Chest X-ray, AP view. Patient: 26 years old, sex F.
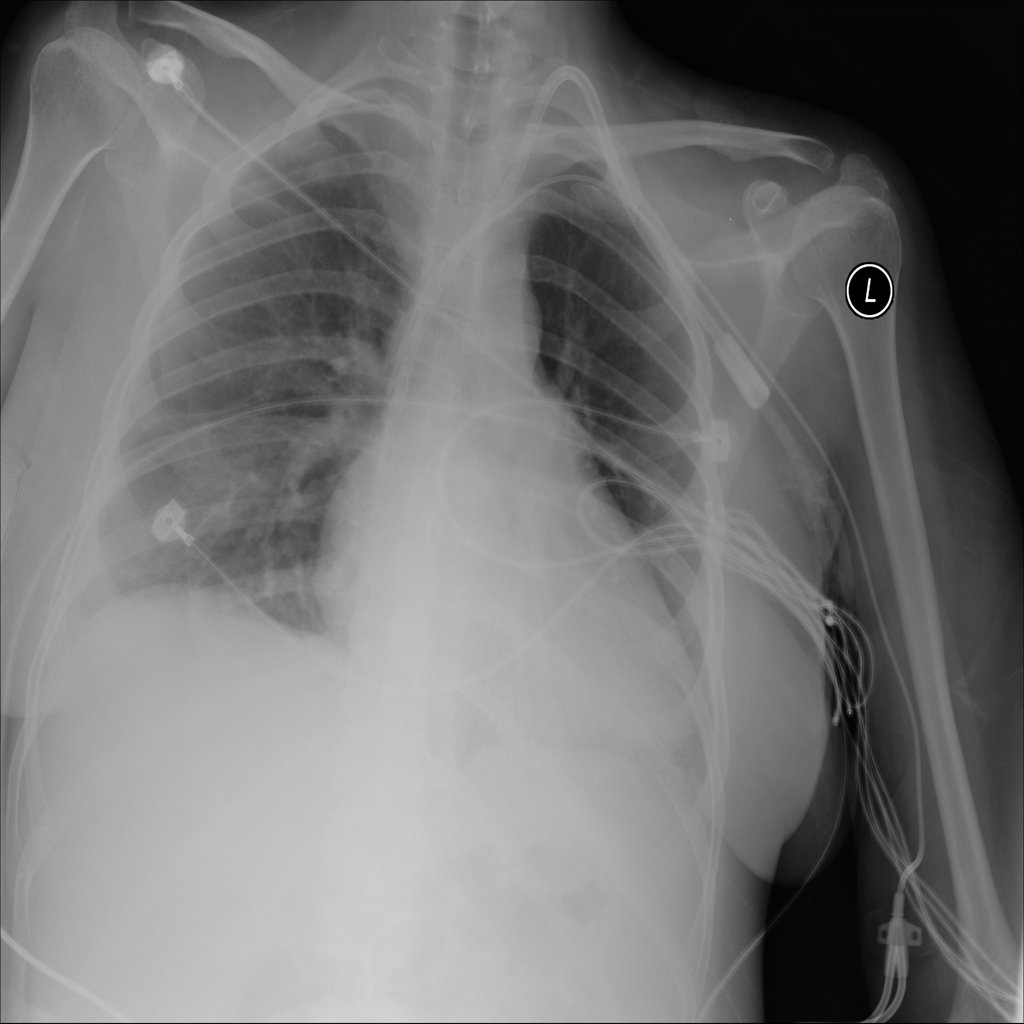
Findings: Consolidation, Effusion